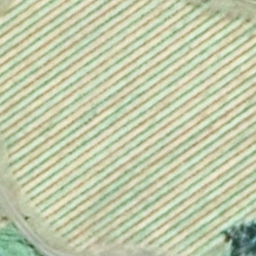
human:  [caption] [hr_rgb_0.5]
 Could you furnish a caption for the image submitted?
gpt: It is a piece of cropland .

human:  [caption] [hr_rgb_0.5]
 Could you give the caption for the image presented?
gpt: There is a piece of cropland .

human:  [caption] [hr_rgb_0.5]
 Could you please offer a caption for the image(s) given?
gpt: There is a piece of farmland .

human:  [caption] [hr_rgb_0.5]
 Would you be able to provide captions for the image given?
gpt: It is a piece of farmland .

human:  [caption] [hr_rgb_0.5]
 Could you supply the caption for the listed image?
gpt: Here is a piece of farmland .